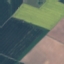
Land use / land cover: AnnualCrop